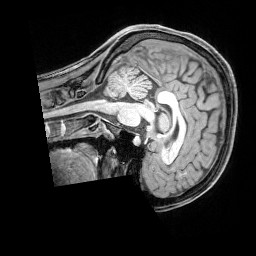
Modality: T1w
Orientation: sagittal
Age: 28
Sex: female
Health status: healthy
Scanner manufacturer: siemens
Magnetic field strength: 3 T
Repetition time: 1.65 s
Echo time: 0.00182 s